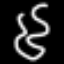
Label: squiggle